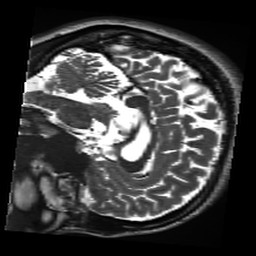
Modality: inplaneT2
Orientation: sagittal
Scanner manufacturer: siemens
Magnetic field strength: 3 T
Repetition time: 11 s
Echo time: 0.059 s